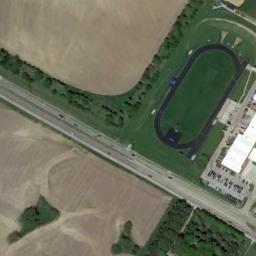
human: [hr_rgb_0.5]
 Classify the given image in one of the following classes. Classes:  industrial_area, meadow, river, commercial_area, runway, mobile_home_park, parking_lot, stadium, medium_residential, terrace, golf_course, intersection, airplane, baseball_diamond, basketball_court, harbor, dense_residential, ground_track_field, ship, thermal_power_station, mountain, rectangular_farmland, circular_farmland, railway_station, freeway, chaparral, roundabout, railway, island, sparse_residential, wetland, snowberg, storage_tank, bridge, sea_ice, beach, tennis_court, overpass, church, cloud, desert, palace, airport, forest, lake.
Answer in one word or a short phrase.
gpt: ground_track_field